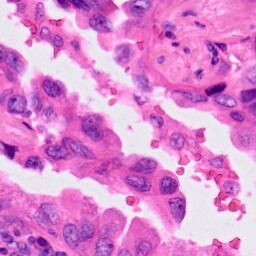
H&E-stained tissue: Lung